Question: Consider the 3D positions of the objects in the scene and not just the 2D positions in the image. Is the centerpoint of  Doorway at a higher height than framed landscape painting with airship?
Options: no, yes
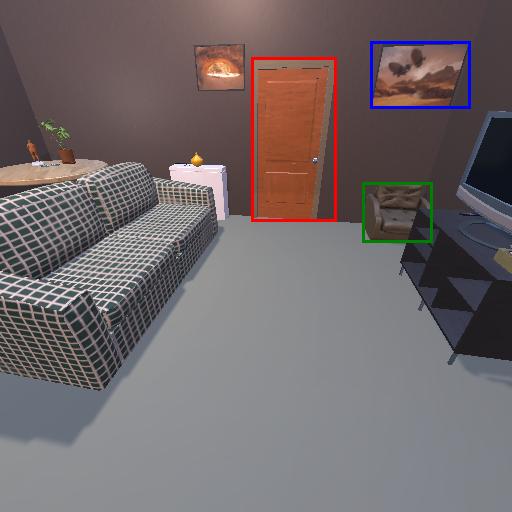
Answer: no